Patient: sex M, age 78
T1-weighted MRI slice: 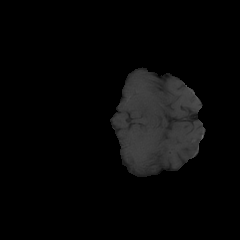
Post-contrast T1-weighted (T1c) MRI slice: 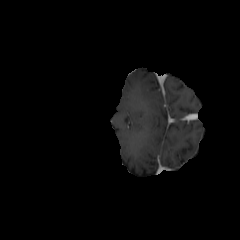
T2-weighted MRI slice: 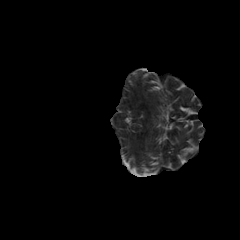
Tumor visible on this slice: no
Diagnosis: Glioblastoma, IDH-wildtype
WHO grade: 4